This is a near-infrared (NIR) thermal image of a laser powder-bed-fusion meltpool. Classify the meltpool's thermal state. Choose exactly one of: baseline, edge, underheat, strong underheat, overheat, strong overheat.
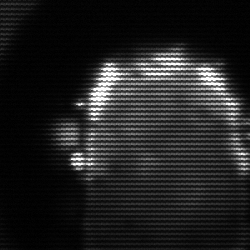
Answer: baseline